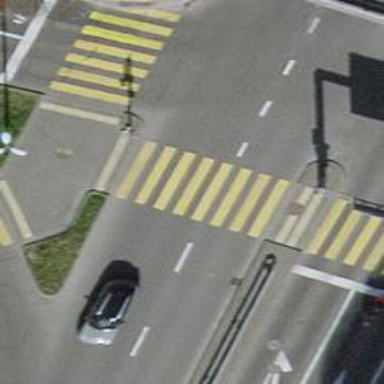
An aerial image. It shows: Road crossing with traffic signals.